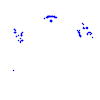
Particle: proton